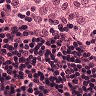
Metastatic tissue present: no